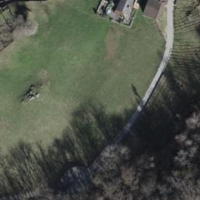
EUNIS habitat code: 44
Species observed at this site:
Aruncus dioicus